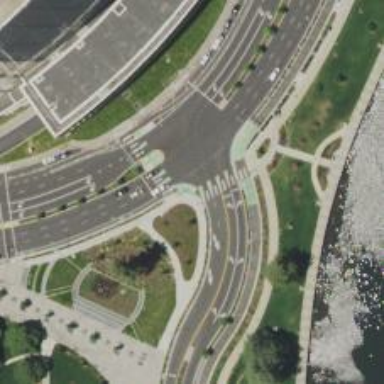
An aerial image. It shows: Crossing on cycleway.